Question: I've tried to style the input, td, tr, table, div and every other option available. These are all suggestions found on Google so don't blame me.
I am struggling to fixing this table, but it just doesn't want to look like how I want it to look.
I've used '<td style="width:100%";>, <td style="width:100px";>, <td width="100%">, <td width="100px">' and go on....
The first picture is how it looks, second is how I need and want it to look:

Here is the code (no award for looking good):
'''
<div class="mail" style="width:600px">
<form onSubmit="return checkrequired(this)" action="includes/mail.php" method="POST">
<table border="0" style="width:100%">
<tr><td><strong>First name: </strong></td><td><input tabindex="1" type="text" name="requiredfirstname" maxlength="30"/></td><td> *</td></tr>
<tr><td><strong>Last name: </strong></td><td><input tabindex="2" type="text" name="requiredlastname" maxlength="30"/></td><td> *</td></tr>
<tr><td><strong>Shipping address: </strong></td><td><input tabindex="3" type="text" name="requiredshippingaddress" maxlength="30"/></td><td> *</td></tr>
<tr><td><strong>Shipping address 2: </strong></td><td><input tabindex="4" type="text" name="shippingaddress_2" maxlength="30"/></td></tr>
<tr><td><strong>City: </strong></td><td><input type="text" name="requiredcity" value="<?= $town ?>" maxlength="30"/><br /></td><td> *</td></tr>
<tr><td><strong>State: </strong></td><td><select name="state">
<option value="<?= $state ?>"><?= $state ?></option>
<option value="Alabama">Alabama</option>
<option value="Alaska">Alaska</option>
<option value="Arizona">Arizona</option>
<option value="Arkansas">Arkansas</option>
<option value="California">California</option>
<option value="Colorado">Colorado</option>
<option value="Connecticut">Connecticut</option>
<option value="Delaware">Delaware</option>
<option value="Florida">Florida</option>
<option value="Georgia">Georgia</option>
<option value="Hawaii">Hawaii</option>
<option value="Idaho">Idaho</option>
<option value="Illinois">Illinois</option>
<option value="Indiana">Indiana</option>
<option value="Iowa">Iowa</option>
<option value="Kansas">Kansas</option>
<option value="Kentucky">Kentucky</option>
<option value="Louisiana">Louisiana</option>
<option value="Maine">Maine</option>
<option value="Maryland">Maryland</option>
<option value="Massachusetts">Massachusetts</option>
<option value="Michigan">Michigan</option>
<option value="Minnesota">Minnesota</option>
<option value="Mississippi">Mississippi</option>
<option value="Missouri">Missouri</option>
<option value="Montana">Montana</option>
<option value="Nebraska">Nebraska</option>
<option value="Nevada">Nevada</option>
<option value="New Hampshire">New Hampshire</option>
<option value="New Jersey">New Jersey</option>
<option value="New Mexico">New Mexico</option>
<option value="New York">New York</option>
<option value="North Carolina">North Carolina</option>
<option value="North Dakota">North Dakota</option>
<option value="Ohio">Ohio</option>
<option value="Oklahoma">Oklahoma</option>
<option value="Oregon">Oregon</option>
<option value="Pennsylvania">Pennsylvania</option>
<option value="Rhode Island">Rhode Island</option>
<option value="South Carolina">South Carolina</option>
<option value="South Dakota">South Dakota</option>
<option value="Tennessee">Tennessee</option>
<option value="Texas">Texas</option>
<option value="Utah">Utah</option>
<option value="Vermont">Vermont</option>
<option value="Virginia">Virginia</option>
<option value="Washington">Washington</option>
<option value="West Virginia">West Virginia</option>
<option value="Wisconsin">Wisconsin</option>
<option value="Wyoming">Wyoming</option>
</select></td></tr>
<tr><td><strong>Country: </strong></td><td>
<select name="country">
<option value="<?= $country ?>"><?= $country ?></option>
<option value="US">United States</option>
<option value="Canada">Canada</option>
</select></td></tr>
<tr><td><strong>Postal code: </strong></td><td><input type="text" name="requiredpostalcode" value="<?= $record->postal_code; ?>" maxlength="9"/></td><td> *</td></tr>
<tr><td><strong>Phone number: </strong></td><td><input type="text" name="areacode" value="<?= $record->area_code; ?>" maxlength="3"/>
<input tabindex="5" type="text" name="phonedigit3" maxlength="3"/>
<input tabindex="6" type="text" name="phonedigit4" maxlength="4"/></td></tr>
<tr><td><strong>E-mail: </strong></td><td><input tabindex="7" type="text" name="requiredemail" maxlength="30"/></td><td> *</td></tr>
<tr><td><strong>Message: </strong></td><td><textarea tabindex="8 "name="message" maxlength="250"></textarea></td></tr>
<tr><td><input tabindex="9" type="submit" value="Send"></td></tr>
</table>
</form>
'''
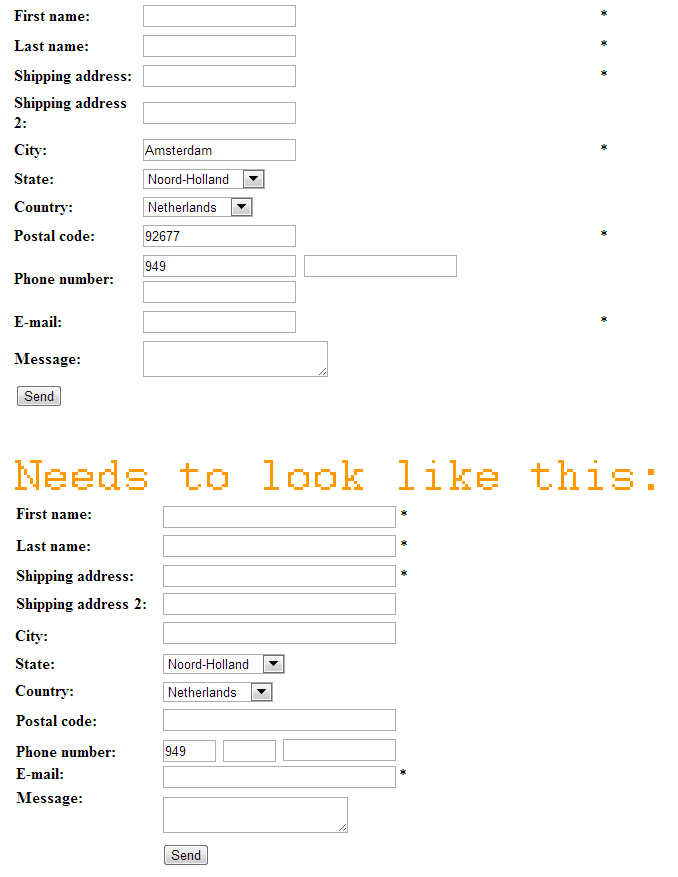
Answer: I'm not sure how well it would work in other browsers, but this looks fine in chrome:
'''
<tr>
<td><strong>Phone number: </strong></td>
<td>
<input type="text" name="areacode" value="<?= $record->area_code; ?>" maxlength="3" style="width:30px;"/>
<input tabindex="5" type="text" name="phonedigit3" maxlength="3" style="width:30px;"/>
<input tabindex="6" type="text" name="phonedigit4" maxlength="4" style="width:75px;" />
</td>
</tr>
'''
Note for this to look consistent across different browsers you'd probably need to explicitly set the width on all the inputs, something like this in your css:
'''
input[type="text"], select {
width: 150px;
}
'''